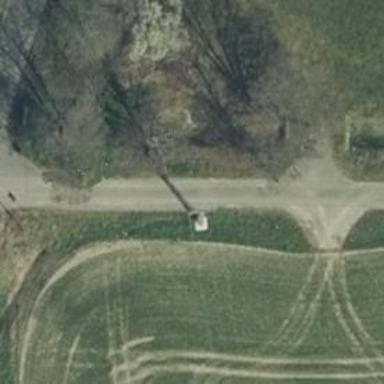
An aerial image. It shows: Minor power line with 3 cables.